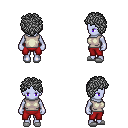
a pixel art fantasy rpg character, female body template, dark elf, purple skin, white sleeveless shirt, red pants, gray curly afro hairstyle, white slippers, four views (front, back, left, right), 2x2 character sprite sheet, small pixel art, hard edges, no anti-aliasing